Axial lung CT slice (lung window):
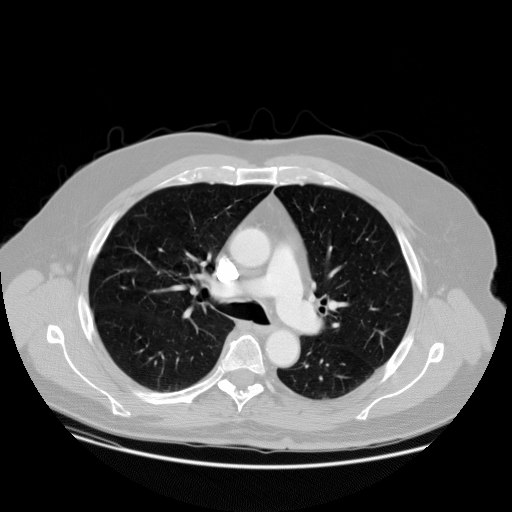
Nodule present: no